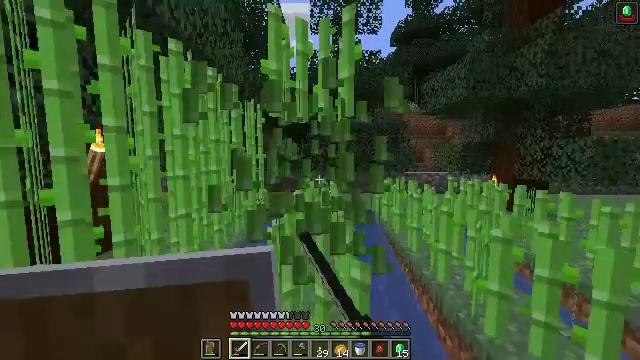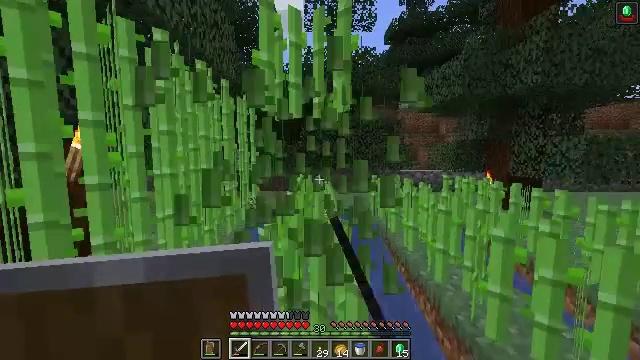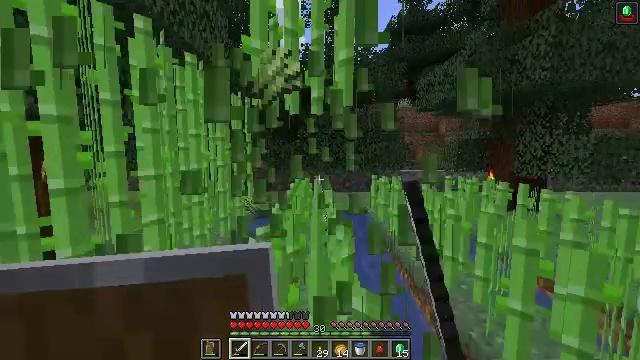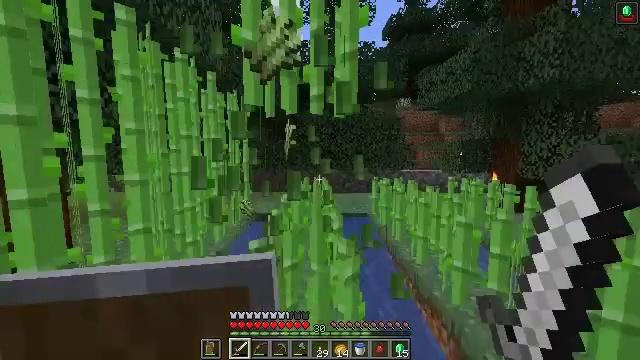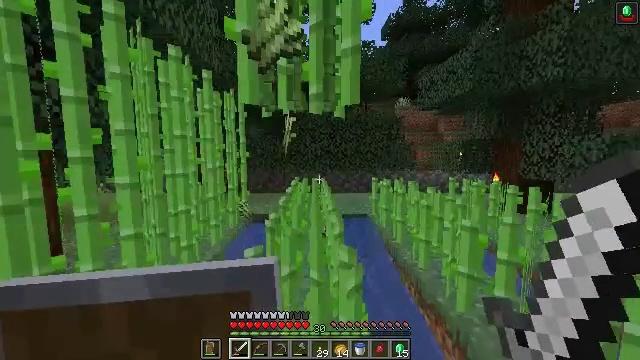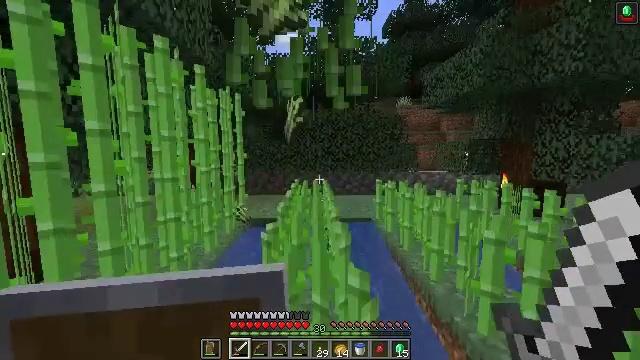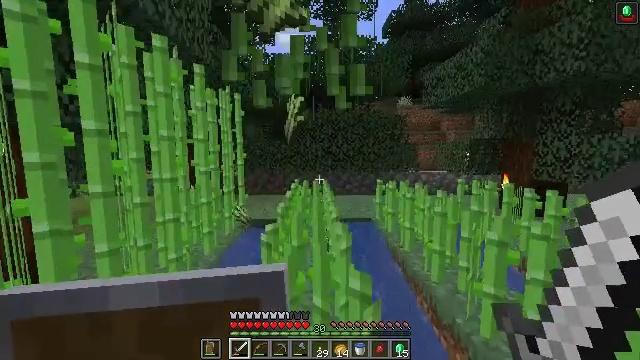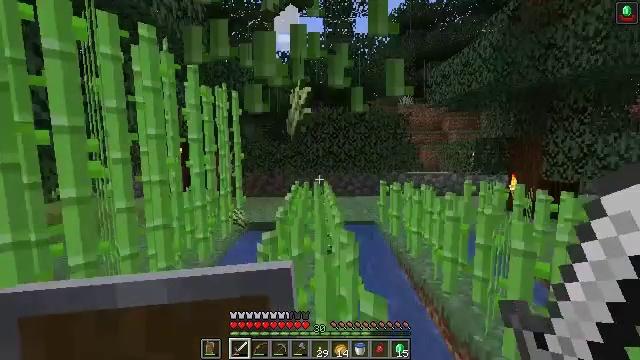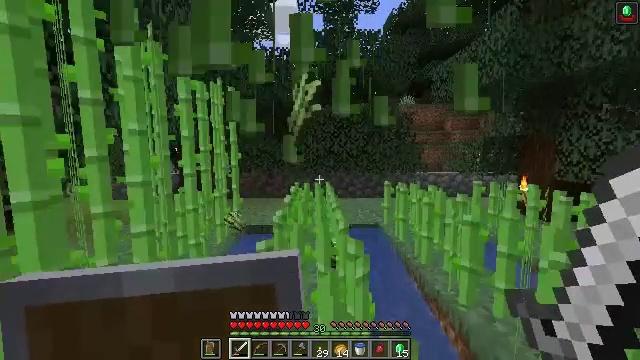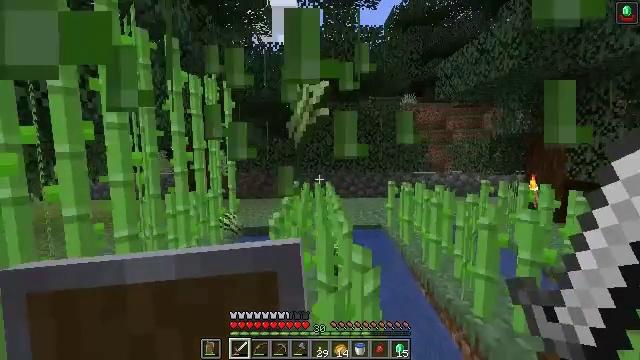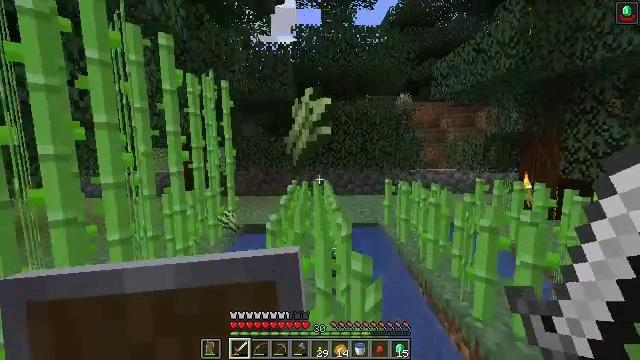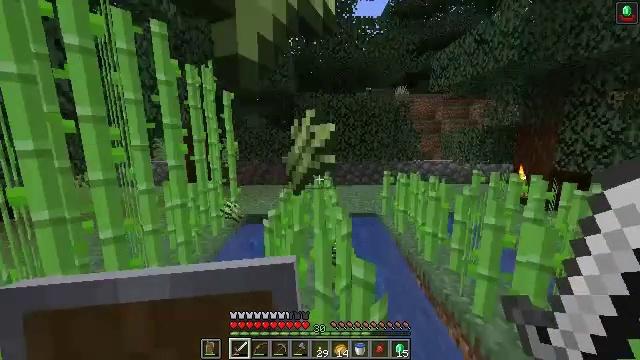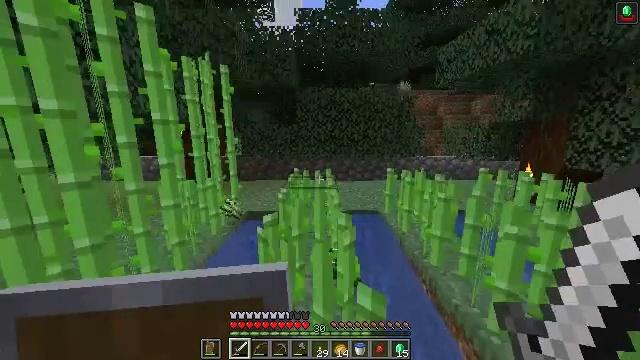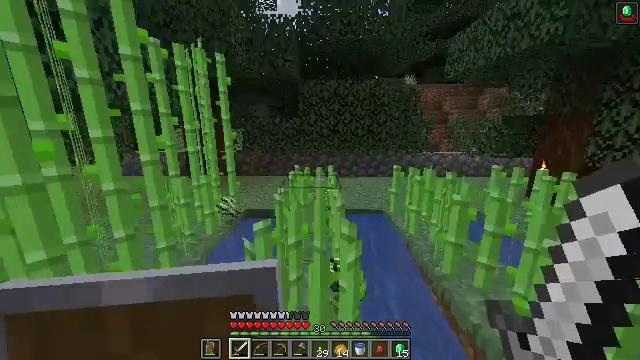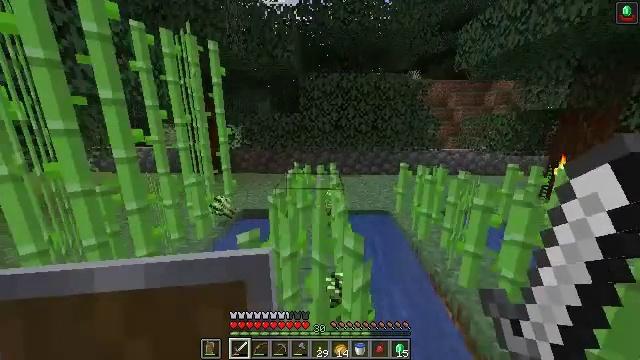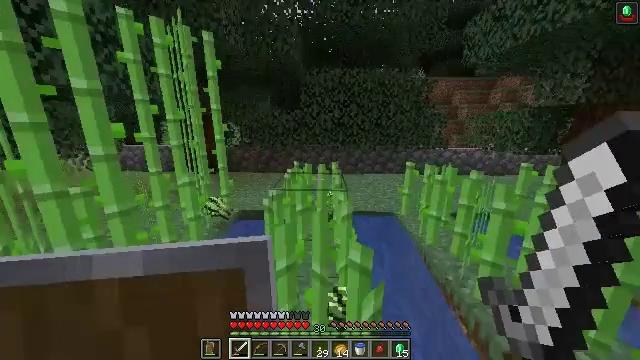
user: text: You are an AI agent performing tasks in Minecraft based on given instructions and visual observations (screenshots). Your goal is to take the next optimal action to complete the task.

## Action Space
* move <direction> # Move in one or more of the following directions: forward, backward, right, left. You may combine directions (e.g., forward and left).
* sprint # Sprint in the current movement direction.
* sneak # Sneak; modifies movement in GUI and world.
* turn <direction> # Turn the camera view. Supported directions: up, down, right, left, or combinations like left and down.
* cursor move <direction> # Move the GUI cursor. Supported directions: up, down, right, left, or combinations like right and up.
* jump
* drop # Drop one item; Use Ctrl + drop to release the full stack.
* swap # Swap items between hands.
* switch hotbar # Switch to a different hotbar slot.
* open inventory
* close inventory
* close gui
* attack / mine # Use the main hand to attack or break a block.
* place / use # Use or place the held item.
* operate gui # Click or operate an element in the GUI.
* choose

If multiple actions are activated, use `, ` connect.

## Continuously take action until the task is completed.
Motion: motion action
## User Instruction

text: Gather sugar cane for crafting.
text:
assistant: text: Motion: move forward, turn right, attack / mine
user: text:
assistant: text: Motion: move forward, attack / mine
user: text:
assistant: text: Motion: move forward, attack / mine
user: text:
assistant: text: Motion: move forward, attack / mine
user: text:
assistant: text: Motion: move forward, attack / mine
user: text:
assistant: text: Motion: move forward, attack / mine
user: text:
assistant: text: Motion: move forward
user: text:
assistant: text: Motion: move forward
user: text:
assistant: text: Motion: move forward, sprint
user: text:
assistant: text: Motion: move forward, sprint
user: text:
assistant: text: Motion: move forward, turn down
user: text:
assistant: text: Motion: move forward, turn down
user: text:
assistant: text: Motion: move forward, turn down
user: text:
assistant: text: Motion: move forward, turn down
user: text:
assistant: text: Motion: move forward
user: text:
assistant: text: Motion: move forward, turn left and down
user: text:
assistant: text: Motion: move forward
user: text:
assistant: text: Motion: move forward, turn left and down
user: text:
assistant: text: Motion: move forward
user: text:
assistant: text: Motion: move forward
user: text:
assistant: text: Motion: move forward
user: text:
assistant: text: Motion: move forward
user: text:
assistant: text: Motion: move forward
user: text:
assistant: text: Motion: move forward
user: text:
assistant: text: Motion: move forward
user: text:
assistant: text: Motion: move forward, turn left
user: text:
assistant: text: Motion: move forward, turn left
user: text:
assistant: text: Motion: move forward and move right, turn left
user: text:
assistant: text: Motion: move forward and move right, turn left
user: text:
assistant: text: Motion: move forward and move right, turn left